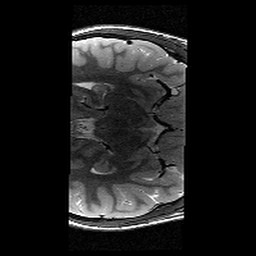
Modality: T2w
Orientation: axial
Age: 13
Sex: male
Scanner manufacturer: siemens
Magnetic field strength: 3 T
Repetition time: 9.23 s
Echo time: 0.067 s